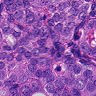
Metastatic tissue present: yes